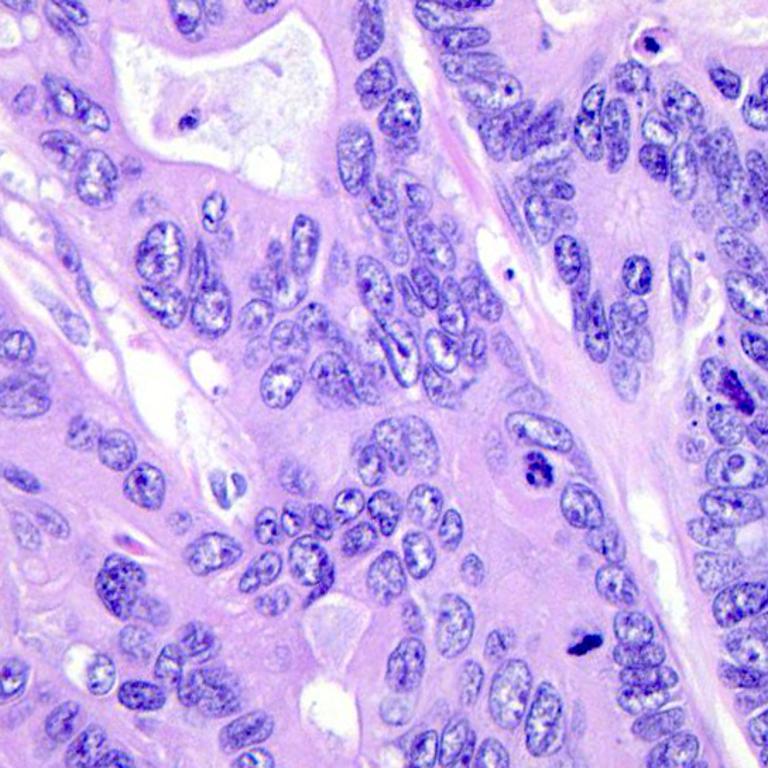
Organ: colon
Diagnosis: adenocarcinomas